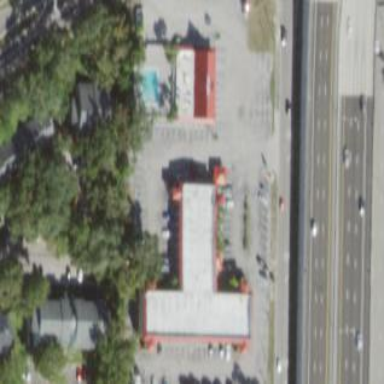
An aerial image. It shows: Motel building.